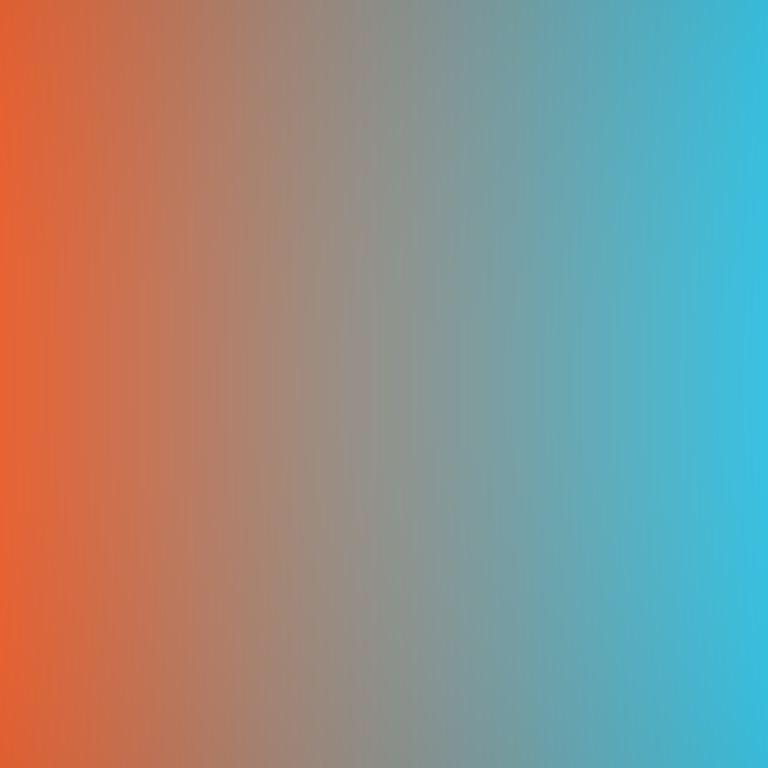
Abstract light effect, smooth gradient from warm orange to cool cyan, calm atmosphere, soft blend, no room, no furniture, no objects.